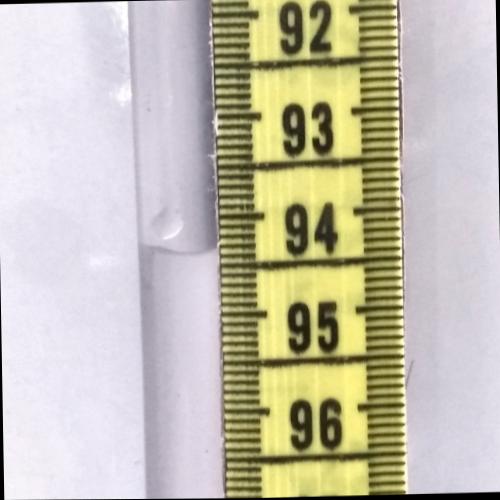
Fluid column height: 94.3 cm